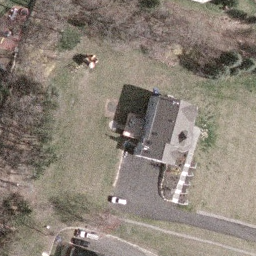
Label: residential